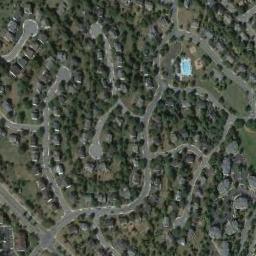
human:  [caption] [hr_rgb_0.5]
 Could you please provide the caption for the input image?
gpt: A dense residential area has lots of trees and houses of the same style while one of houses has a pool .

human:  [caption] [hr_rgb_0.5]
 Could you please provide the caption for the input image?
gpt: There is a straight road in the middle of the house .

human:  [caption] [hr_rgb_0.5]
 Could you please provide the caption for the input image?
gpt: In densely populated areas there are many roads and densely arranged houses and trees of varying sizes and shapes as well as large lawns .

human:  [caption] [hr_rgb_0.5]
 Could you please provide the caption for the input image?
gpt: The dense residential is on the grass next to the road and trees .

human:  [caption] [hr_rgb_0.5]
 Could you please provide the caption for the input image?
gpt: There are buildings with green trees and lawns around on dense residential area .